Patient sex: M
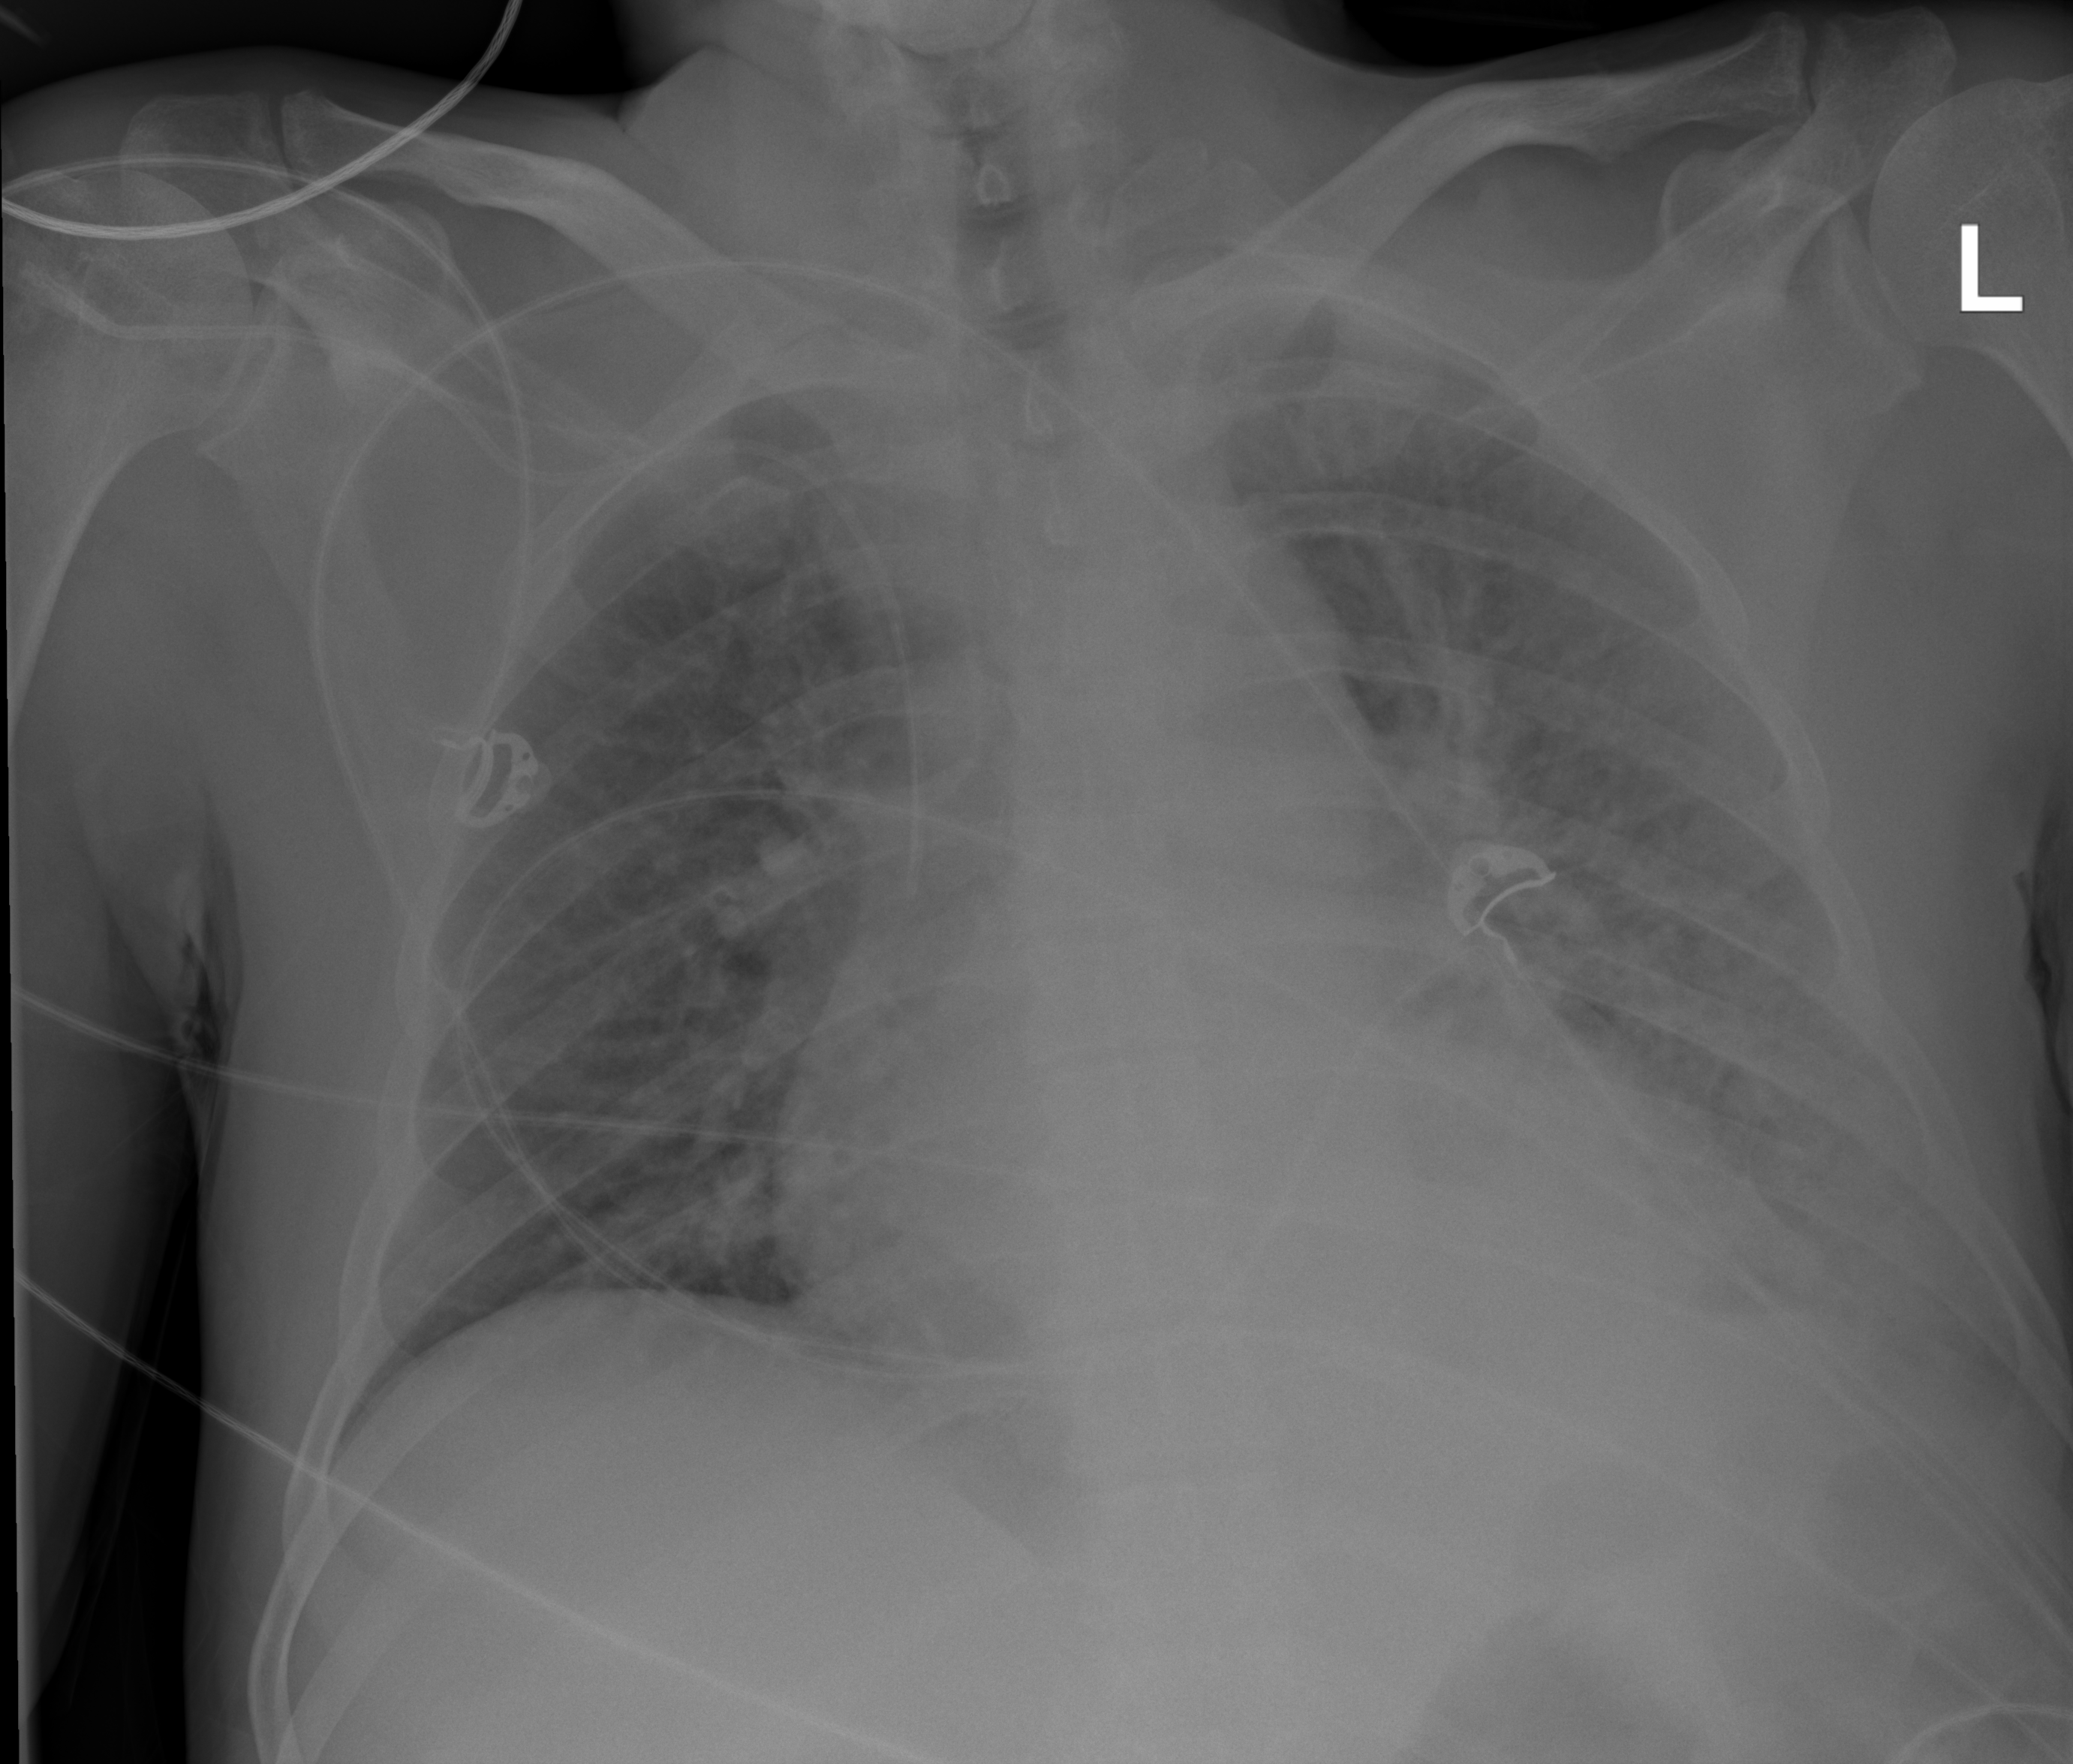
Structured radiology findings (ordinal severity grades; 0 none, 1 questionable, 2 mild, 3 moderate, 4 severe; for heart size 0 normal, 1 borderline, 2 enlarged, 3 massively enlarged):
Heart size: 2
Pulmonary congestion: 2
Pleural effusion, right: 0
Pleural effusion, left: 2
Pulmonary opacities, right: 0
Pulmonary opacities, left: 3
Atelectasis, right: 0
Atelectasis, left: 2